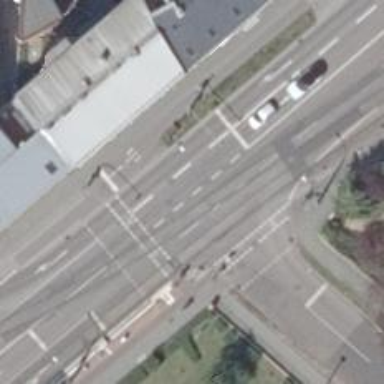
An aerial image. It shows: Road with traffic signals.